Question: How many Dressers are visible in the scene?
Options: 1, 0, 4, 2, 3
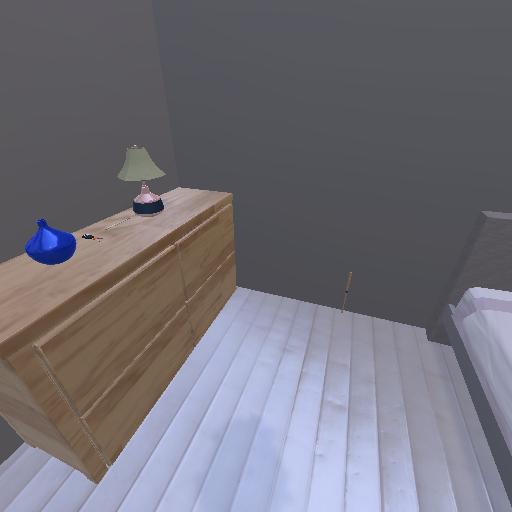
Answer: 1